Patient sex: F
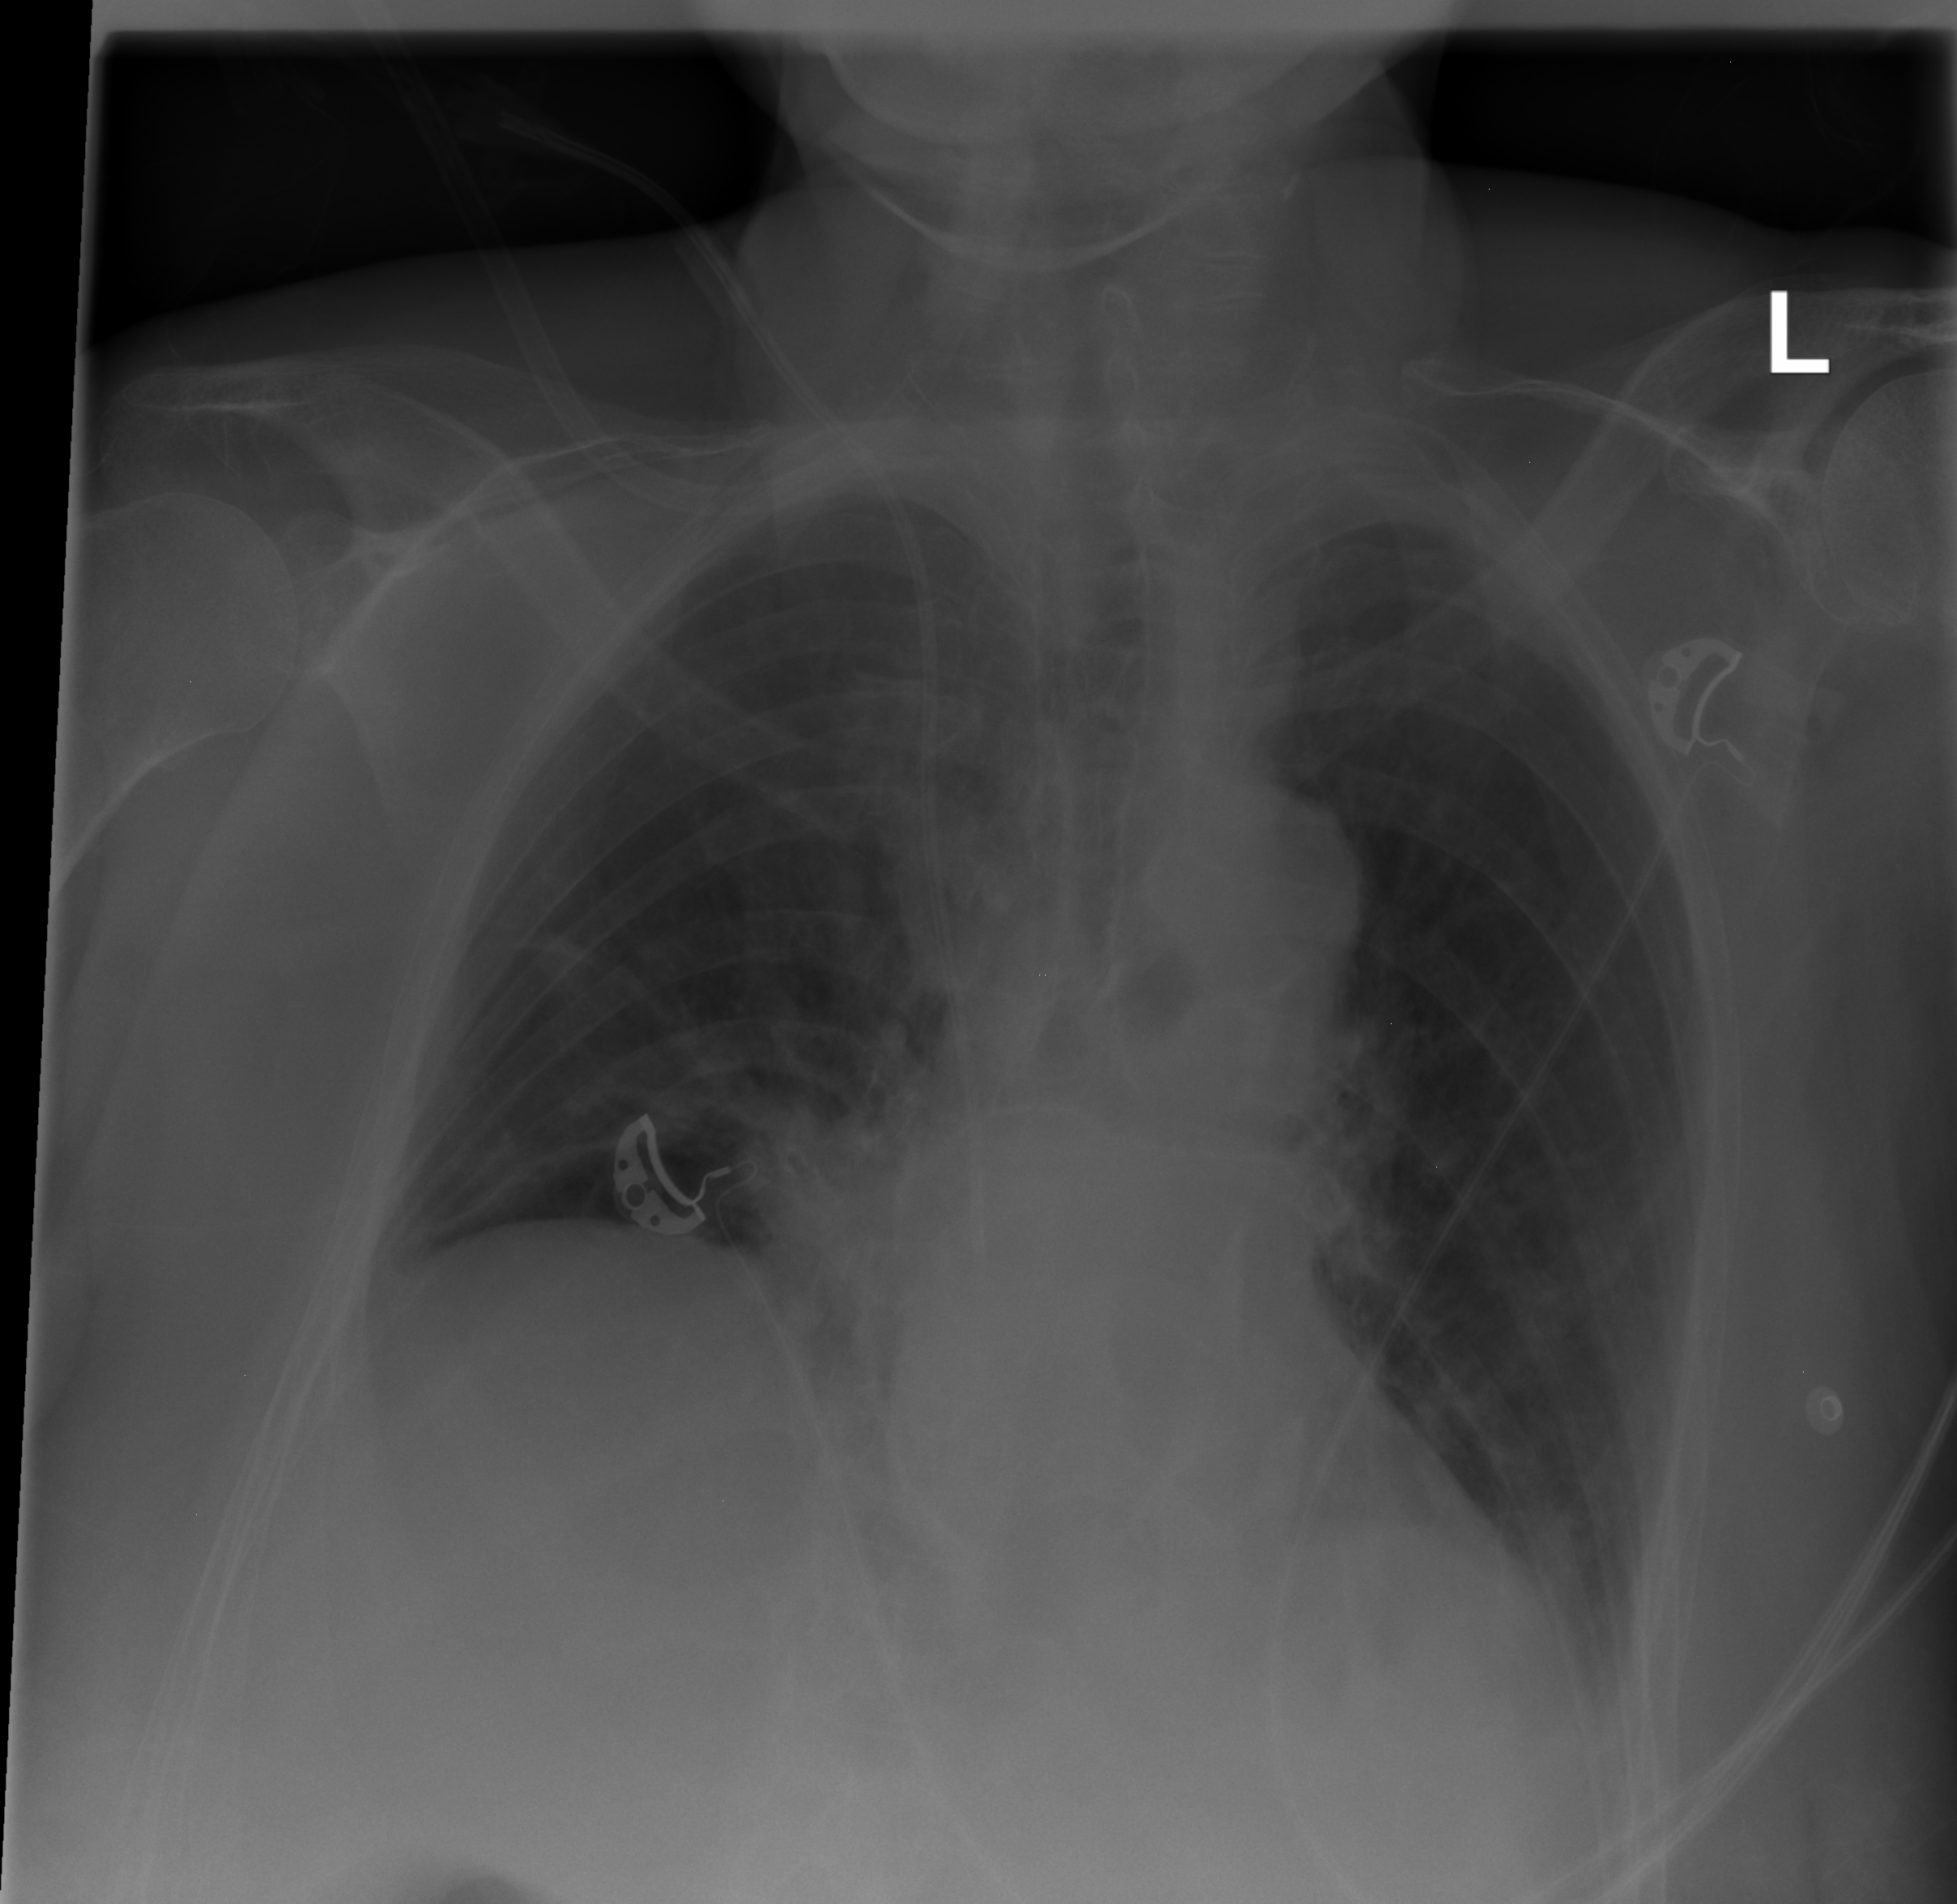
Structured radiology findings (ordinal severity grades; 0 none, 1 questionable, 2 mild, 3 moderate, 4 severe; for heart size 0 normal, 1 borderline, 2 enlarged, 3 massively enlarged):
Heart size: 0
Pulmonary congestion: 0
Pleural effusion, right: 0
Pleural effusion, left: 2
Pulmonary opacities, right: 0
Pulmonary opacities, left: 0
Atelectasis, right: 2
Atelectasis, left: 0